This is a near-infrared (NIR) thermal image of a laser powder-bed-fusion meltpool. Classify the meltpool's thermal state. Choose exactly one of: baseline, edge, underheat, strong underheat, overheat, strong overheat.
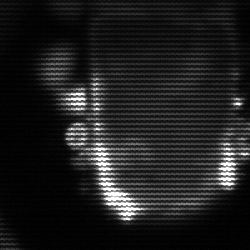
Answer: baseline